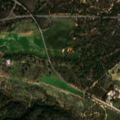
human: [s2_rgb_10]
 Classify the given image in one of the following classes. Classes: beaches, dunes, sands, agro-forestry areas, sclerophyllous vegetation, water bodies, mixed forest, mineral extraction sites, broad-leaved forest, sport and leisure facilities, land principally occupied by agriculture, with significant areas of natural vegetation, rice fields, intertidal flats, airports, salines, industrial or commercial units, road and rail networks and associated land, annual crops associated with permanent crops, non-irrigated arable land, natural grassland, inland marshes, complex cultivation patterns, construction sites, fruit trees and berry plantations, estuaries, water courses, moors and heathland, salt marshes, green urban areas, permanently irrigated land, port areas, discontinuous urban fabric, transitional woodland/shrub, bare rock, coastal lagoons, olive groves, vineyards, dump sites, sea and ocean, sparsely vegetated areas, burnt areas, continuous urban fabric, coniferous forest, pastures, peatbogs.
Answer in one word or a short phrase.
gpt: non-irrigated arable land, complex cultivation patterns, agro-forestry areas, broad-leaved forest, mixed forest, transitional woodland/shrub